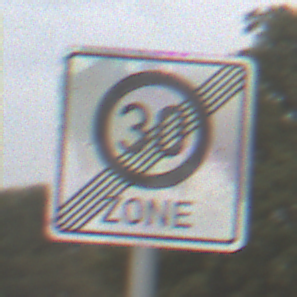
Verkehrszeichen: EndeZone30
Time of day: MorningAfternoon
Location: Outdoor (Nature)
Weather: Overcast
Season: NotSpecified
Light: Natural